Question: In ASP.NET MVC 4, I have a [HttpGet] action method, that returns a JsonResponse.
'''
public JsonResult List(int domainId)
{
....
}
'''
When I call this method with the browser, by typing the URL: localhost:43229/GroupsAjax/List?domainId=1, I have to wait like 50 seconds to see the results.
My first thought was that the method was too slow, but by adding breakpoints I noticed that it already had returned.

I tried with Iexplorer too and the same lag happend.
In chrome, the lag was associated with the "Waiting time", according to the timeline
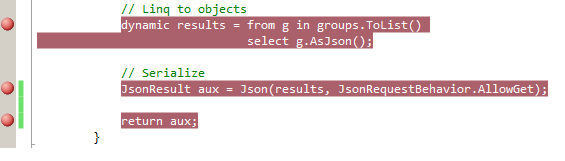
Answer: I'm reviewing old questions (by me) without answers, the answer to this is/was:
I should have included the AsJson() code:
'''
public dynamic AsJson()
{
return new
{
name = this.Name,
membersCount = this.Members.Count()
}
}
'''
The query was this:
'''
dynamic results = from g in groups.ToList()
select g.AsJson();
'''
The "this.Members.Count()" is run in memory because of the ToList().
So: the query is divided in to parts: and
The first part was fast, the second was slow (has to do Members.Count() N times, being N the number of results in "groups.ToList()"